Question: I am trying to return the branches which have no manager.

And this is what I tried:
'''
SELECT branchno, city FROM branch
WHERE branchno IN
(SELECT branchno FROM STAFF
WHERE position <> 'Manager');
'''
And it returns:
'''
branchno | city
----------+----------
B005 | London
B007 | Aberdeen
B003 | Glasgow
(3 rows)
'''
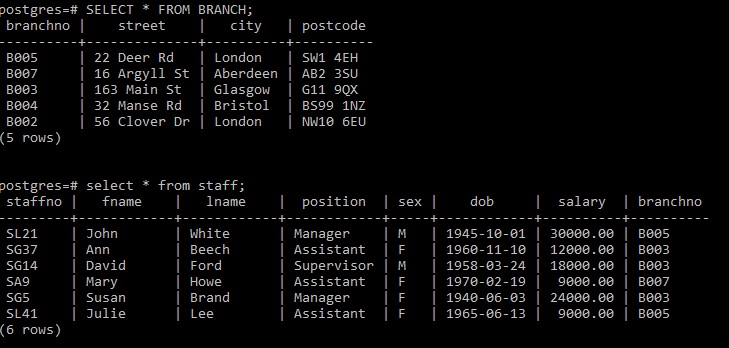
Answer: You can easily do this using 'not in'
'''
select *
from branch
where branchno not in (
select branchno from staff
where position = 'Manager'
);
'''